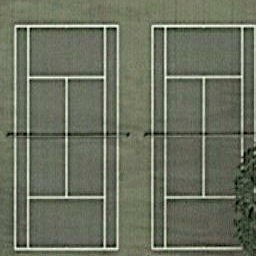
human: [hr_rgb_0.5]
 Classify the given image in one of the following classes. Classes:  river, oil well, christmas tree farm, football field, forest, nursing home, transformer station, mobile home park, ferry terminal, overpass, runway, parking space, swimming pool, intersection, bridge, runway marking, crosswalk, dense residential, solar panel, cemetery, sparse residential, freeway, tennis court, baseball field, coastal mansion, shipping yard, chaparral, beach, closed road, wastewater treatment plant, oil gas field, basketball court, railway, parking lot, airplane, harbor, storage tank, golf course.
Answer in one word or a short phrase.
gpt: tennis court